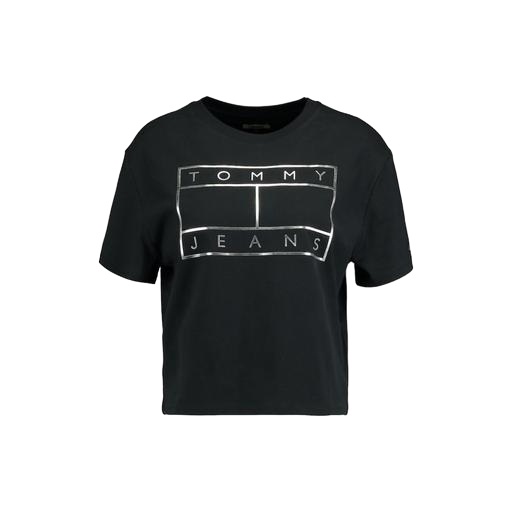
graphic tee, graphic short-sleeve tee, t-shirt twist graphic, white background